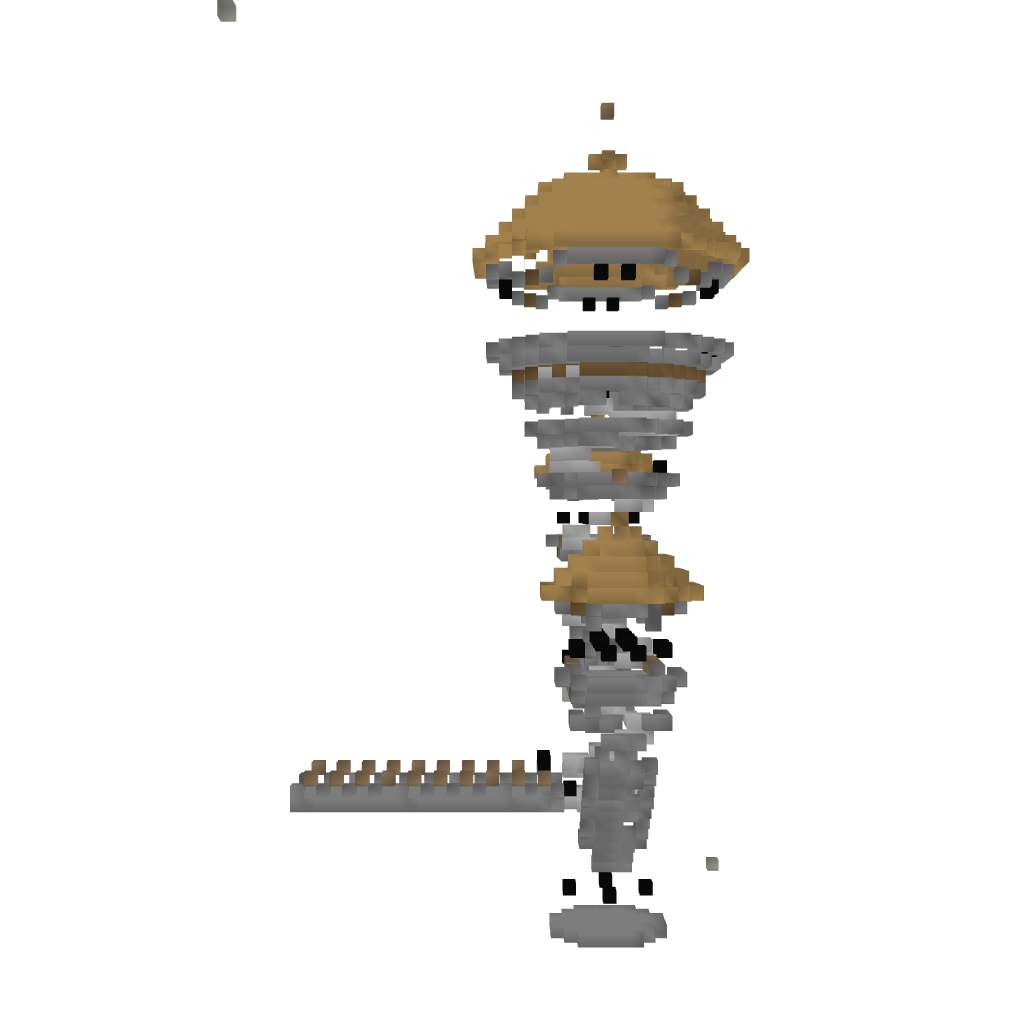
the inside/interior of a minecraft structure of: Medieval Towers